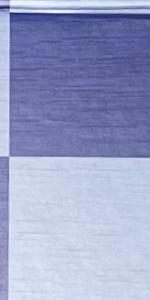
Label: Empty